Question: I have an array of movie clips (representing band members) which have various properties, among them them a property which tells where the band member went to after they left their current band. For those who formed a new group, I want to create an array. Within that array, I want to group all the ones that left for the same group into secondary arrays. So, if you had five band members and 2 of them left for group X and 3 left for group Y. What's the best way to do this? This is, roughly, my code:
'''
var newGroupArr:Array = new Array() //this will hold all members leaving for a new group
for (k=0;k<memberClips.length;k++){
if (memberClips[k].outcome == "new"){
//for all groups where memberClips[k].group is the same, create a new array within newGroupArr for those similar members.
}
}
'''
Alternatively I suppose if I could do without a multidimensional array and just loop through all the members and say - for those members whose group is the same, perform this function, with the name of that same group passed as the parameter for the function. I guess the trouble I'm having is identifying who's the same.

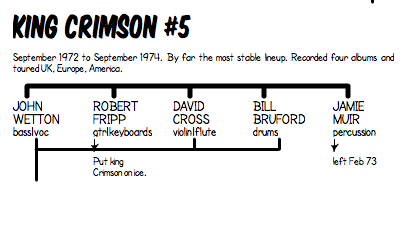
Answer: Unless there's a reason why you to use an array, I'd use a Dictionary, like so
'''
var bands:Dicionary = new Dictionary();
for (k=0;k<memberClips.length;k++){
if(memberClips[k].outcome=="new"){
var newGroup:String = memberClips[k].group;
if(!bands[newGroup]){
bands[newGroup] = new Array();
}
bands[newGroup].push(k);
}
}
'''
Now each array in bands will contain the members that left their previous band